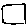
Label: square